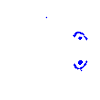
Particle: electron